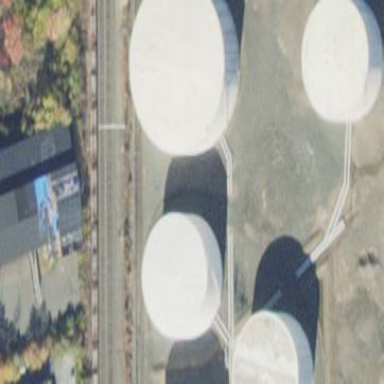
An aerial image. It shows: Storage tank that is man-made.